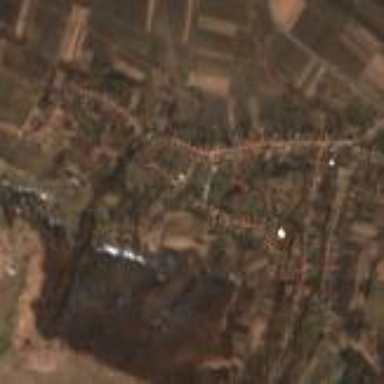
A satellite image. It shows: Residential area in village.